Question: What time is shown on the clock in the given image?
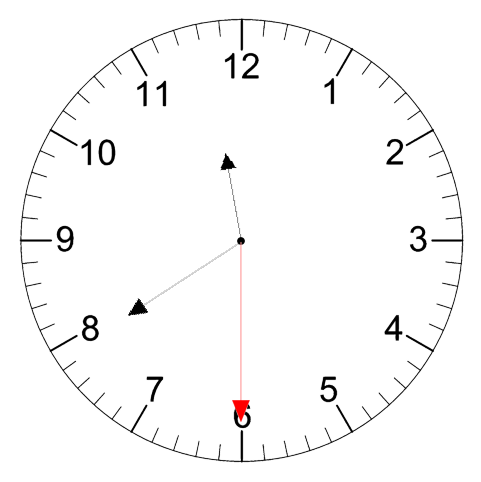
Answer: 11:39:30